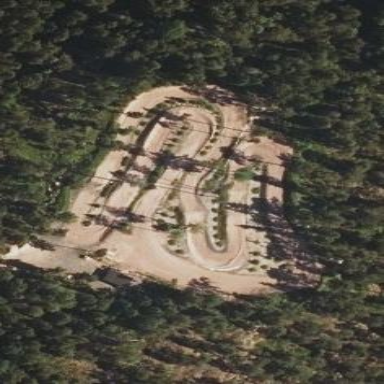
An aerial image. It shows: Motocross pitch for leisure land activities.